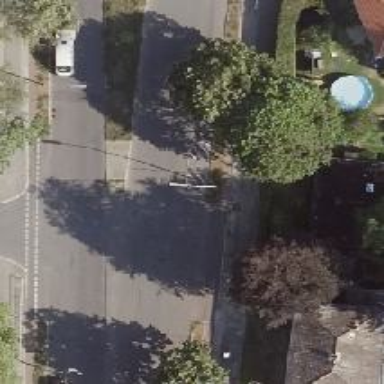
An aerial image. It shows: Tertiary road with asphalt surface. There is cycle track on the right side.